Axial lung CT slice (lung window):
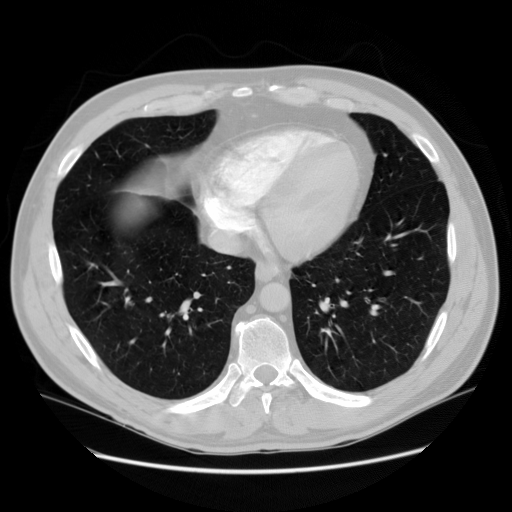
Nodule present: no